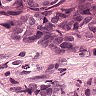
Metastatic tissue present: yes